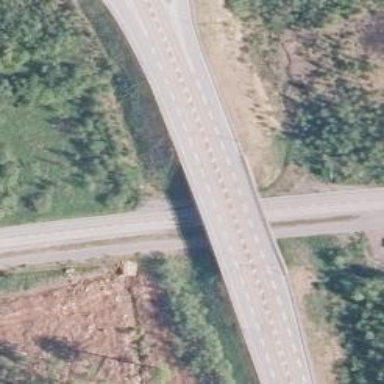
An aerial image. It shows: Asphalt trunk highway.